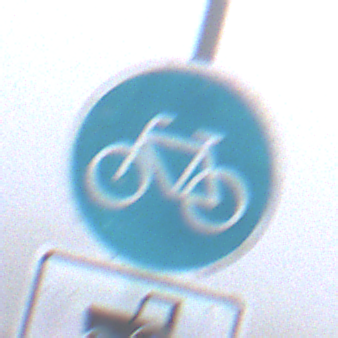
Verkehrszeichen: Radweg
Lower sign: MehrspurigeFahrzeugeFrei8
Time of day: MorningAfternoon
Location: Outdoor (RoadRail)
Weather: Overcast
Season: NotSpecified
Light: Natural